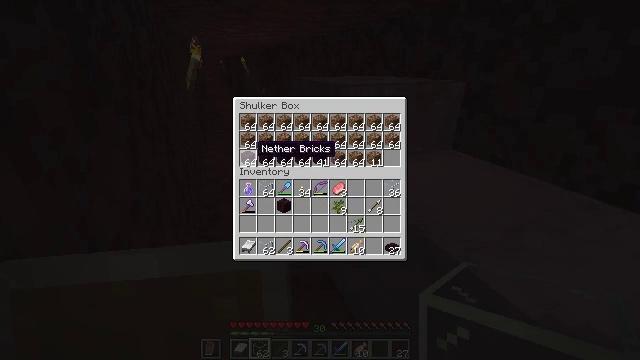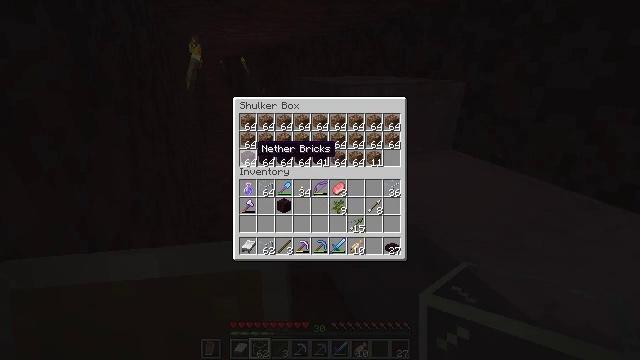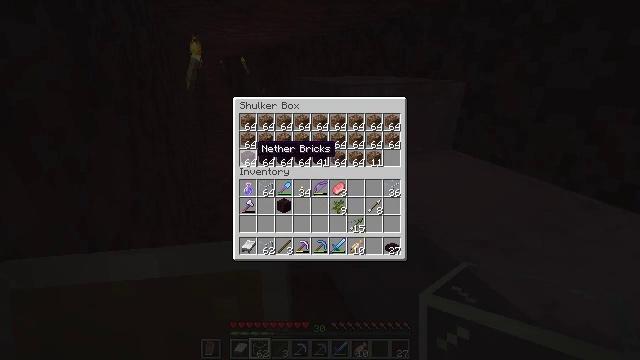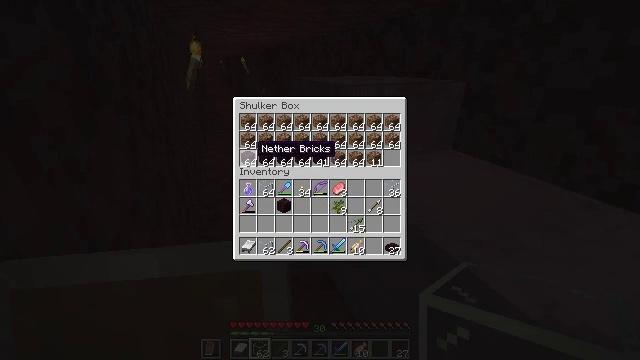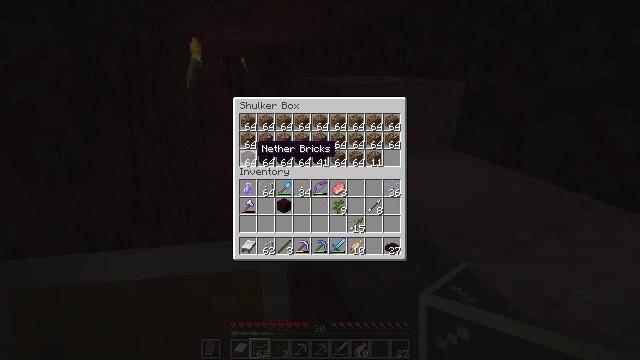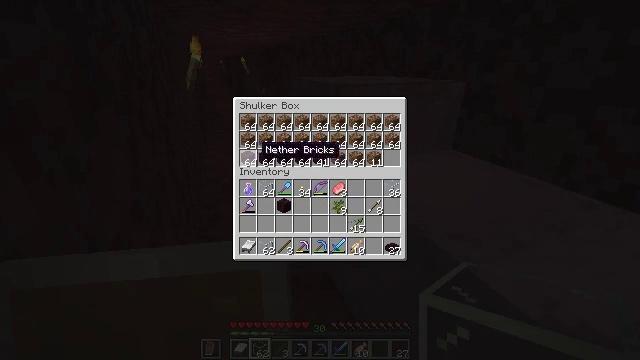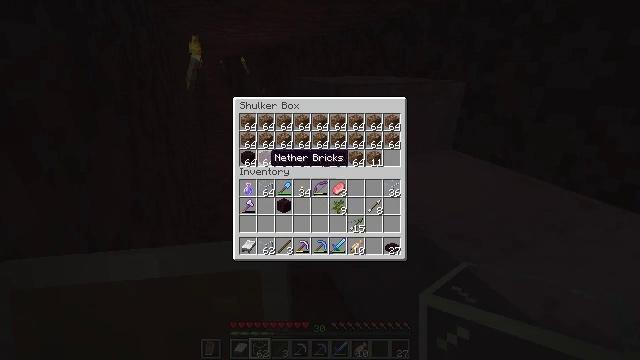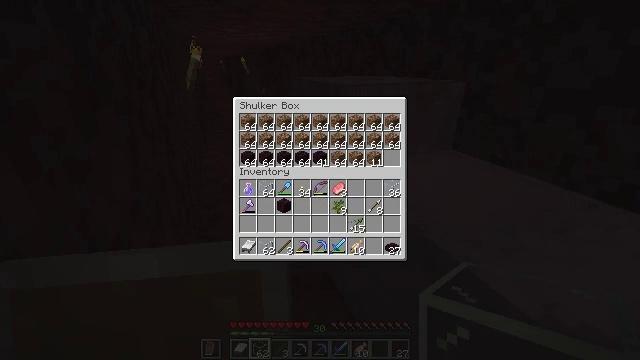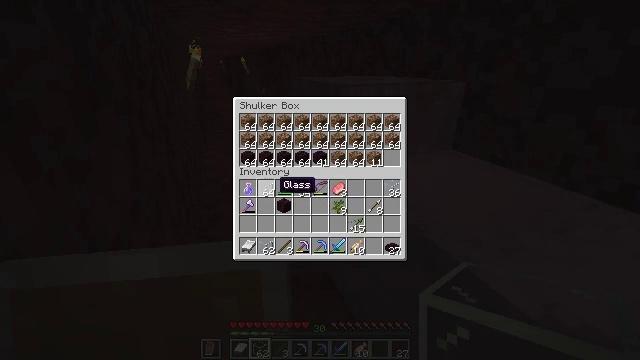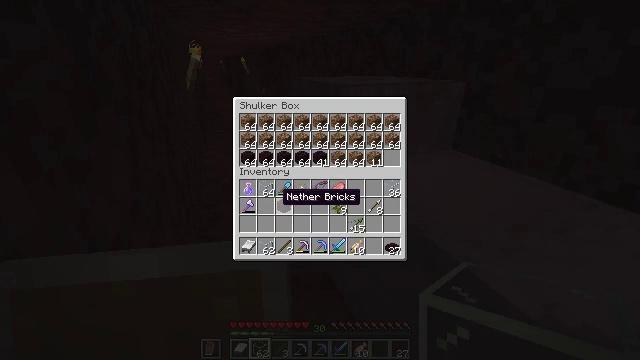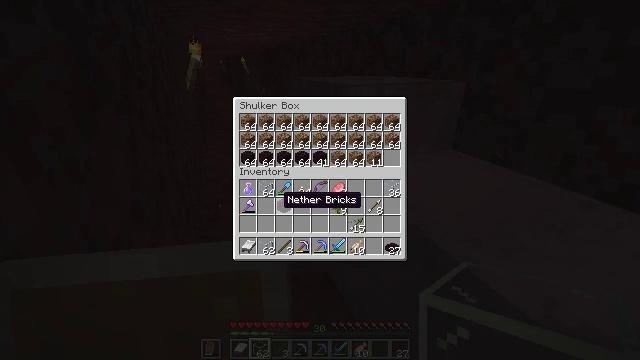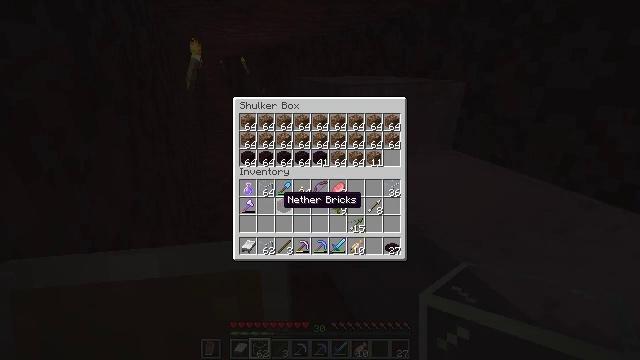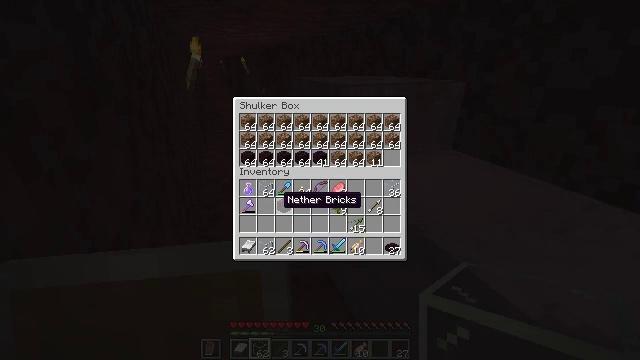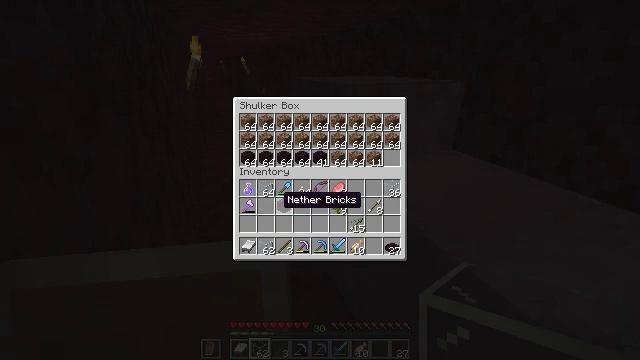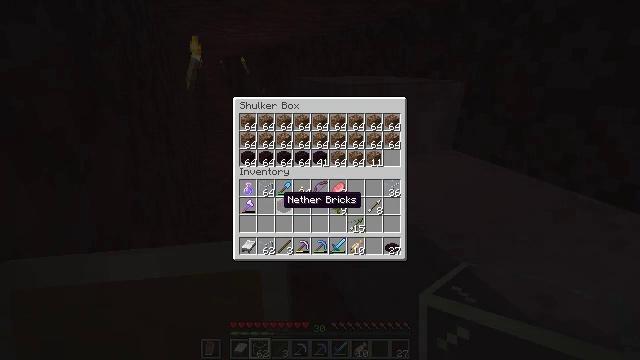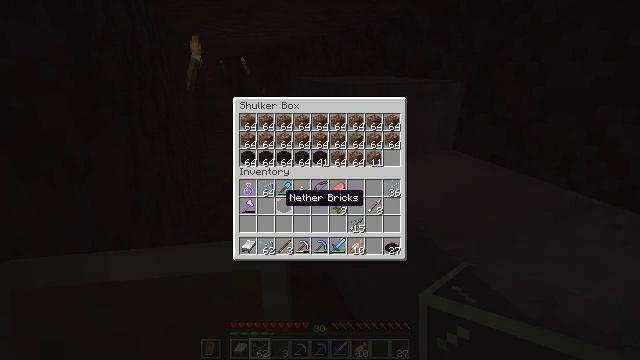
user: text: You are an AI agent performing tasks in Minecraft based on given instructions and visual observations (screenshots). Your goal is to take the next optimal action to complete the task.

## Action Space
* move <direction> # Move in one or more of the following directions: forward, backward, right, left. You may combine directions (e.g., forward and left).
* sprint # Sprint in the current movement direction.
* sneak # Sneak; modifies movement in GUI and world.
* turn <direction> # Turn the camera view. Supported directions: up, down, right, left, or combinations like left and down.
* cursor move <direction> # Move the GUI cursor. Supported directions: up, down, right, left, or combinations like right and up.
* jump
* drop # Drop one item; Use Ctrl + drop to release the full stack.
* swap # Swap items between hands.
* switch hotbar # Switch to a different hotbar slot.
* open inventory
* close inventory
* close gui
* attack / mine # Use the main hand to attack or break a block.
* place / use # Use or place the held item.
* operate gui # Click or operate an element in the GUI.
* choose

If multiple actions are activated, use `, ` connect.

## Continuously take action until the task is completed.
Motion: motion action
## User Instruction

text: Create a nether brick slab with the crafting table.
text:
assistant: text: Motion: sneak
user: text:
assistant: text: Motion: sneak
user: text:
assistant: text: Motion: sneak
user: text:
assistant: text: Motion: sneak
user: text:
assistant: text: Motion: sneak
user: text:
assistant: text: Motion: sneak, cursor move right and down
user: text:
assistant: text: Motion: sneak, cursor move down
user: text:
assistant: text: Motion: sneak, cursor move down
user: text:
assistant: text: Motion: sneak, cursor move down
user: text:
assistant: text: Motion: sneak
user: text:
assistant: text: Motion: no_op
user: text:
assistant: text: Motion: no_op
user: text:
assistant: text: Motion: no_op
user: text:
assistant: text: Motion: no_op
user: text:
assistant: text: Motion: sneak
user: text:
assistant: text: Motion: sneak
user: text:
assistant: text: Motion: sneak
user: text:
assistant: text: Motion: sneak
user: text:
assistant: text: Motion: sneak
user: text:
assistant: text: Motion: sneak
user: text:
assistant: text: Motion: sneak
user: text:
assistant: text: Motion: sneak, choose
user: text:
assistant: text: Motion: sneak, choose
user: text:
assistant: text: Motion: sneak, choose
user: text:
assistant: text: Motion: sneak
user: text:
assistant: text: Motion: sneak
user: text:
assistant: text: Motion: sneak
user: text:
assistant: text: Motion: sneak, cursor move left and up
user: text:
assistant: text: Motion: sneak, cursor move left and up
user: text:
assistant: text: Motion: sneak, cursor move up